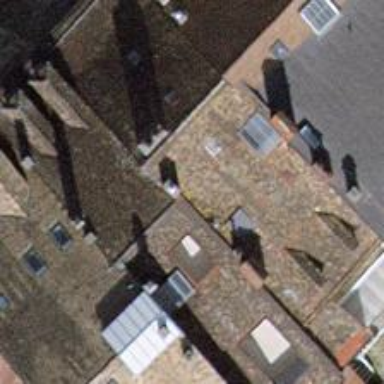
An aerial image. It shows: Gabled building with roof made of roof tiles. The roof is oriented across the building.